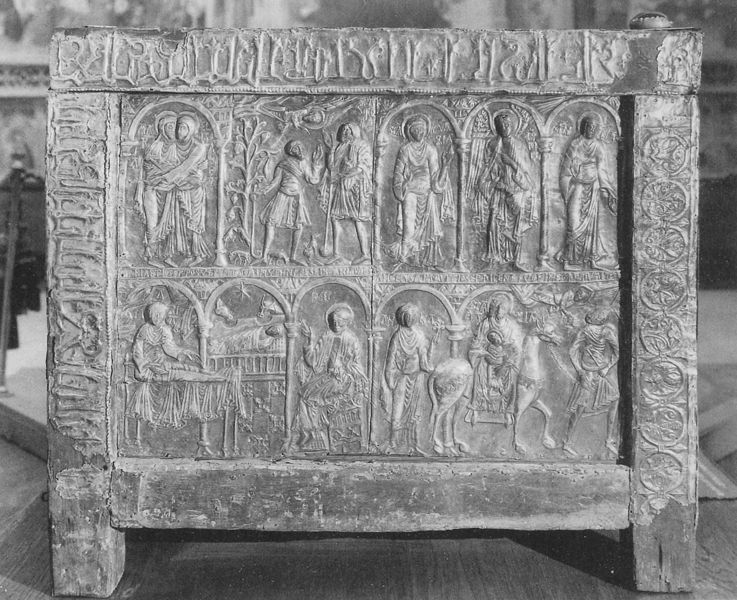
Titel: Arca Santa aus Oviedo
Institution: Oviedo, Camera Santa (Kathedrale)
Schlagwörter: baum, weiß, menschen, grau, holz, marmor, männer, schwarz, szene, säulen, tisch, tier, tiere, leute, ornament, bibel, geschichte, stein, kirche, paar, personen, borte, esel, pferd, reiter, engel, relief, schrift, bogen, füsse, hocker, rand, figuren, romantik, thron, tafel, ornamente, verzierung, metall, flucht, foto, bögen, truhe, stern, schnitt, kreise, kiste, altar, arkaden, schnitzerei, kasten, christus, jesus, christlich, krönung, romanik, elisabeth, heilige, maria, ochse, hirte, szenen, schrein, kästchen, weben, heimsuchung, josef, joseph, verkündigung, legende, geburt, krippe, weber, geschichten, weihnachten, schlitz, romanisch, latein, erzählung, flachrelief, gleichnis, weberin, sarkopharg, heillige